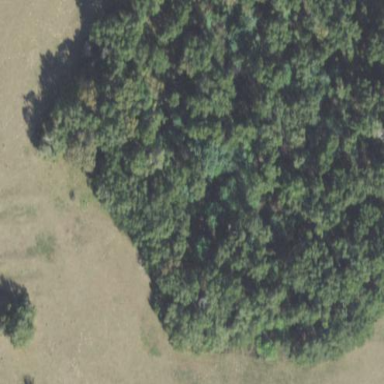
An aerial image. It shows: Mixed woodland area with various types of leaves.